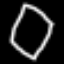
Label: diamond